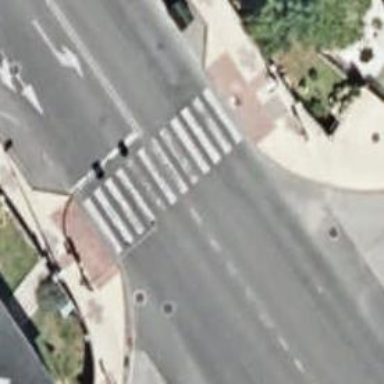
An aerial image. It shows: Road with traffic signals at crossing.